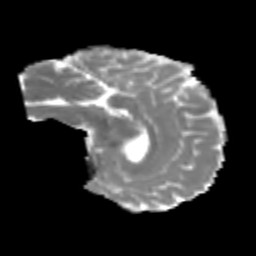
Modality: MD
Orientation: sagittal
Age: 29
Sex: male
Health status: healthy